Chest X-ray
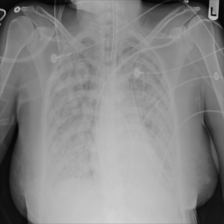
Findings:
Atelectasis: negative
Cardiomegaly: negative
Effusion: negative
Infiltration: positive
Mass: negative
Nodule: positive
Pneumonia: negative
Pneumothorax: negative
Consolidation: negative
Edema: negative
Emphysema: negative
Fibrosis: negative
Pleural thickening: negative
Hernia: negative